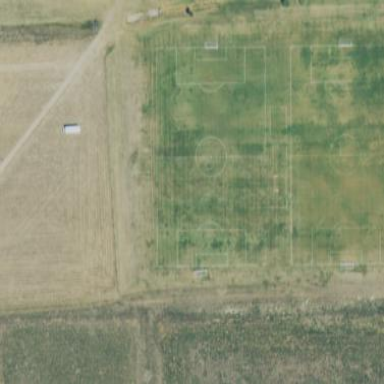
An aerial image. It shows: Soccer pitch designated for leisure and sports activities.